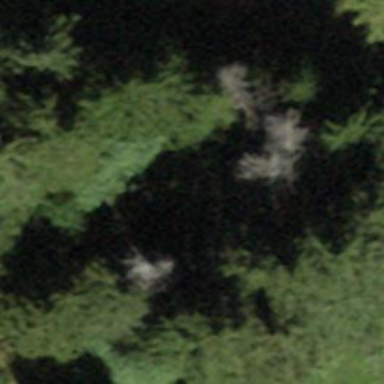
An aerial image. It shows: Forest with needle-leaved trees.